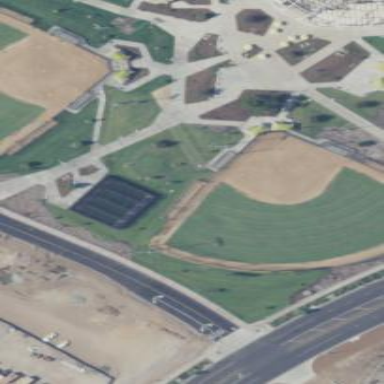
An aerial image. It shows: Pitch designated for baseball and softball activities.